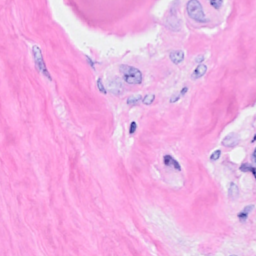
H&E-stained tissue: Breast